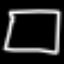
Label: square